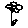
Label: flower